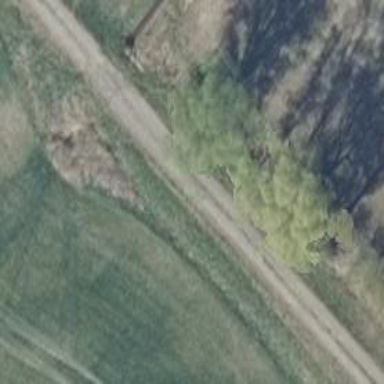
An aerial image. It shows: Row of deciduous broadleaved trees.